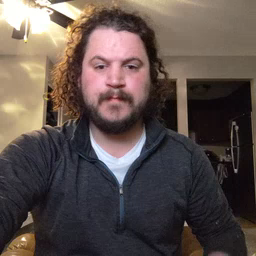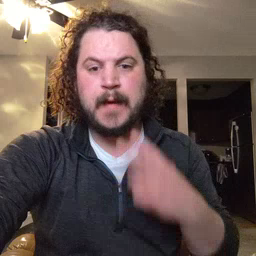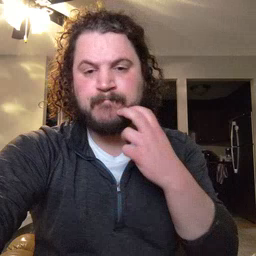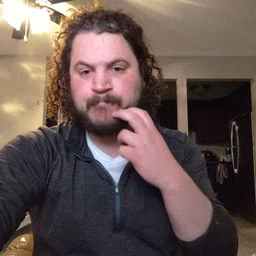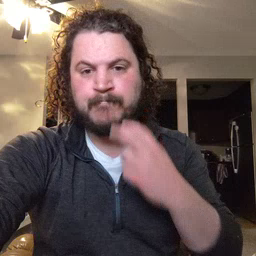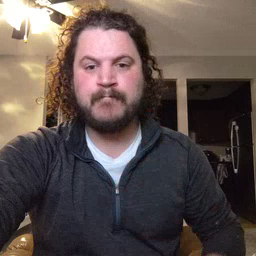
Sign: gum